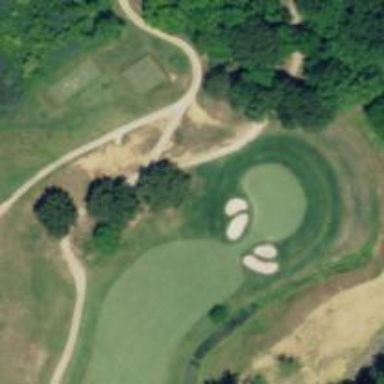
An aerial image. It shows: Path used for both walking and golf.